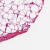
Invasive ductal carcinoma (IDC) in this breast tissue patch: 0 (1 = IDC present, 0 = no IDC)